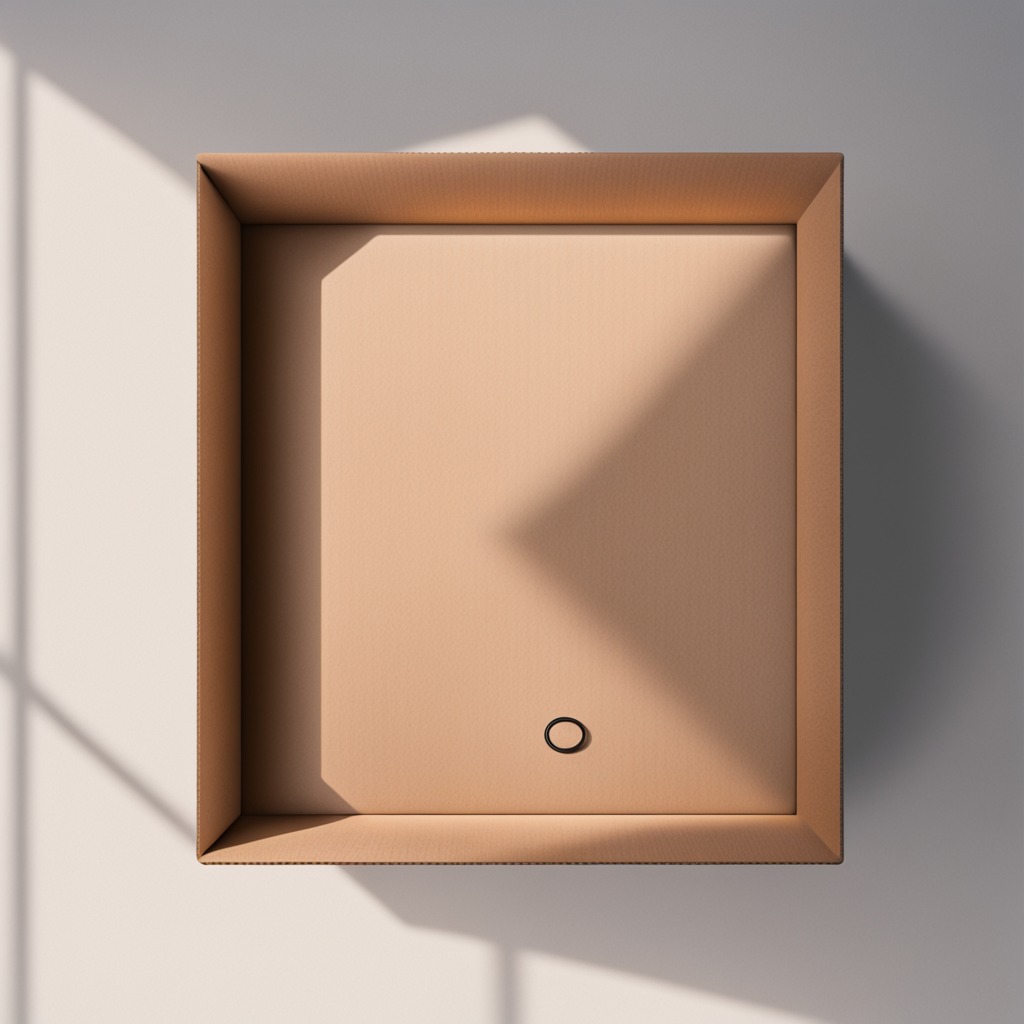
A rubber O-ring is lying on the cardboard box surface.